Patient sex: M
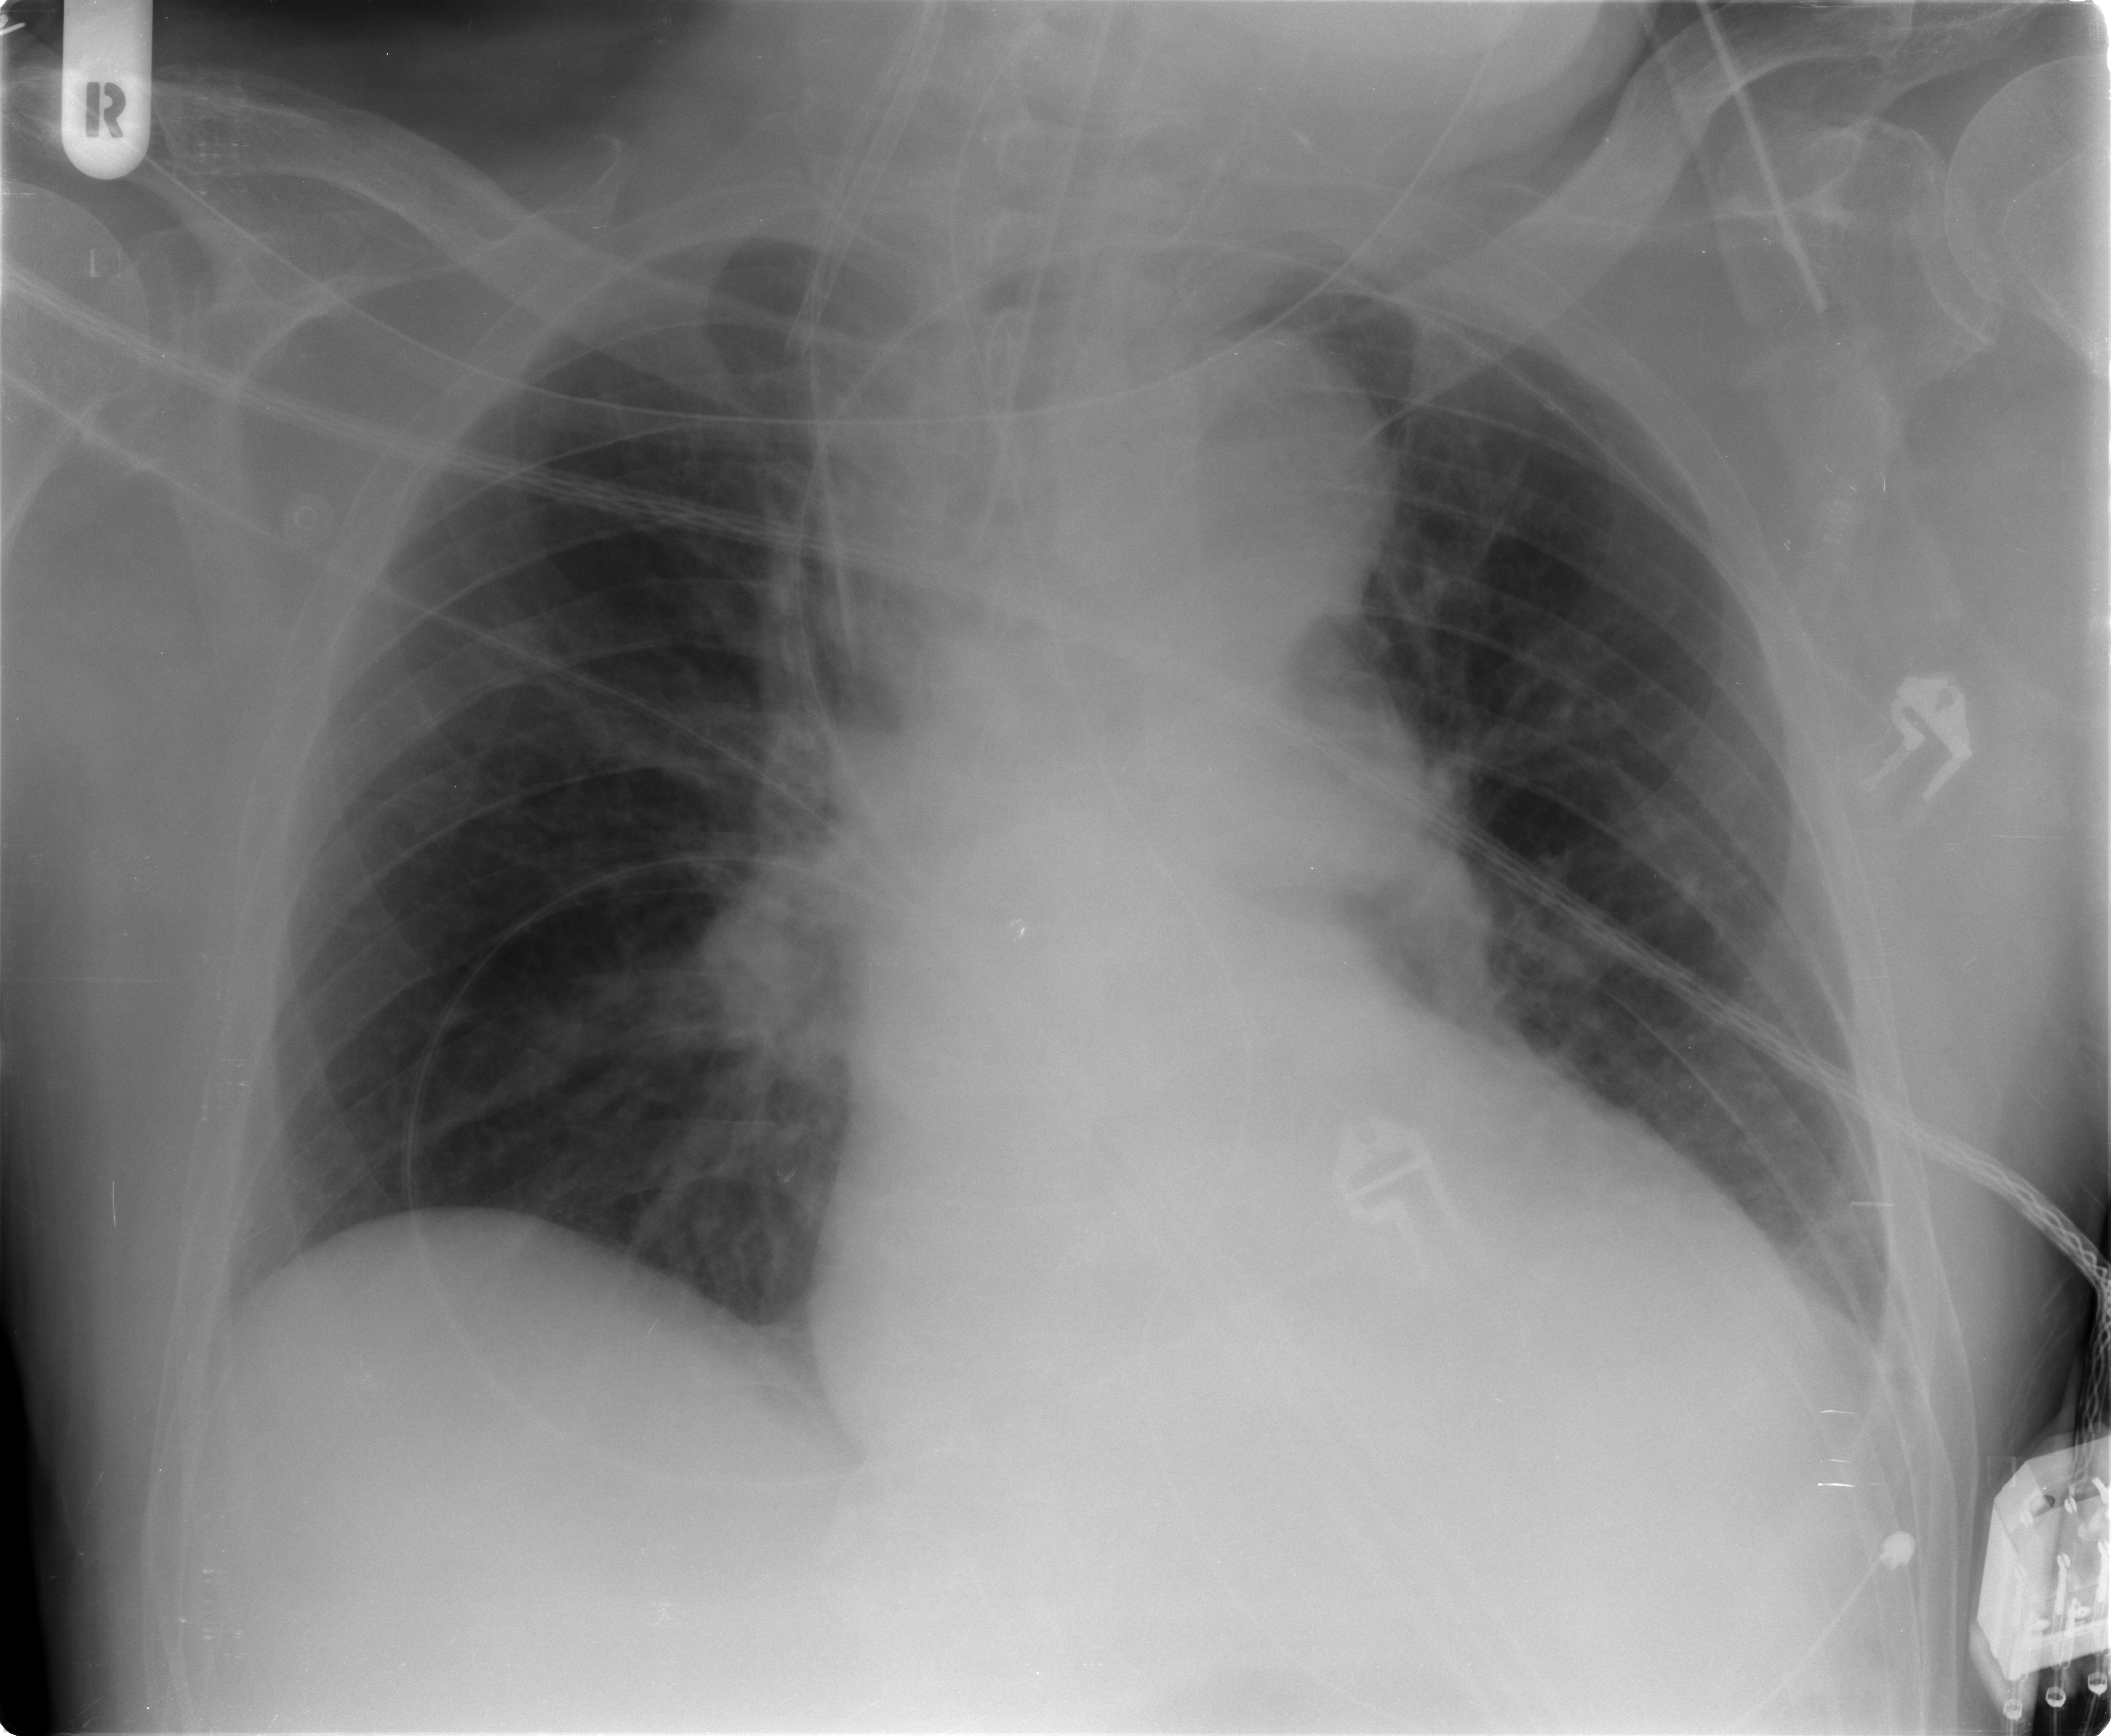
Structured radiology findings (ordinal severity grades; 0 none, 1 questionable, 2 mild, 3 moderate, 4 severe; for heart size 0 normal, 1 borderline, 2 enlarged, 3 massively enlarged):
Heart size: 2
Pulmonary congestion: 2
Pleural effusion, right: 0
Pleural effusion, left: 0
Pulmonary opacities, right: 0
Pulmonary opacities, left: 0
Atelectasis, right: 0
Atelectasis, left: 2